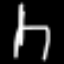
Label: chair